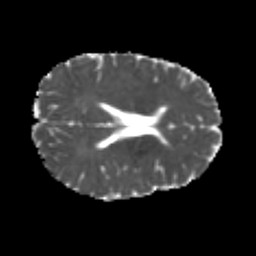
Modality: MD
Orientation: axial
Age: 21
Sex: male
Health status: healthy
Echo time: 0.074 s